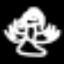
Label: angel